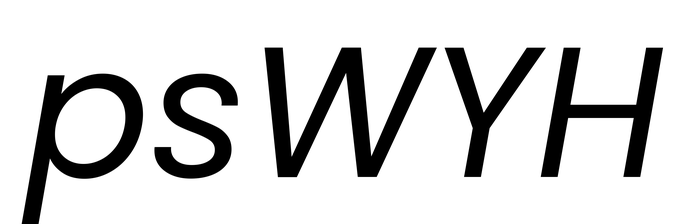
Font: Poppins-Italic